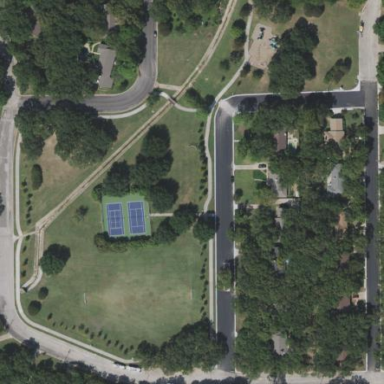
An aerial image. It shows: Park with picnic tables.